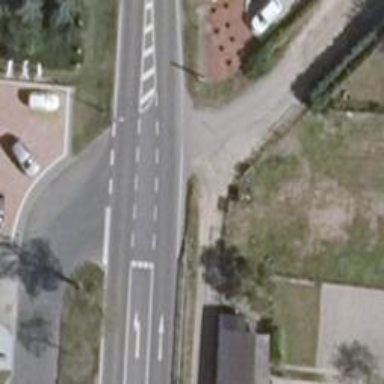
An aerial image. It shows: Secondary road with asphalt surface.